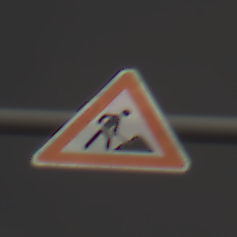
Verkehrszeichen: Arbeitsstelle
Umgebung: Outdoor, Nature
Tageszeit: SunriseSunset
Wetter: PartlyCloudy
Licht: Natural
Jahreszeit: NotSpecified
Kontrast: HighContrast